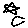
Label: star